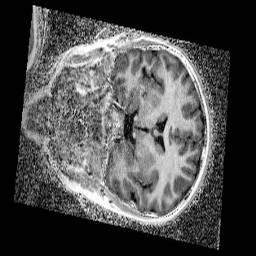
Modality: UNIT1_denoised
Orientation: coronal
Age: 9
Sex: male
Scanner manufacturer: siemens
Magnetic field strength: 3 T
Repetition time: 4 s
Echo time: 0.00299 s